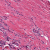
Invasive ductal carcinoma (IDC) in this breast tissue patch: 0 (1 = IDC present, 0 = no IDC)